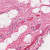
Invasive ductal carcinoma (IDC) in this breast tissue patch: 0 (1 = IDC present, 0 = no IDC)